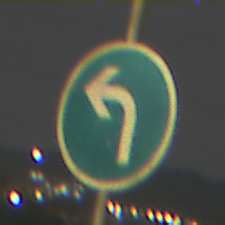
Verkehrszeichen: VorgeschriebeneFahrtrichtungLinks
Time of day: Night
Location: Outdoor (Urban)
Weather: PartlyCloudy
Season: NotSpecified
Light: Artificial